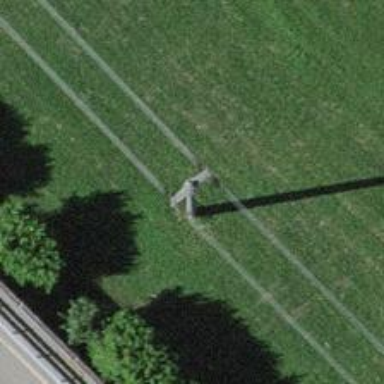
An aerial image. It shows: Concrete power pole.